Field crop: maize
Growth stage: 1
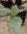
Species: datura